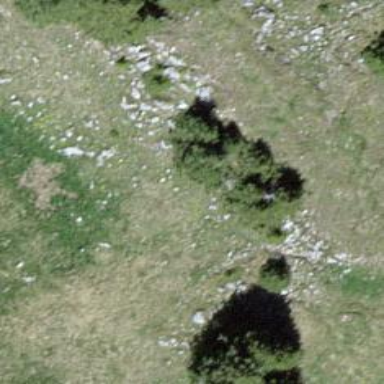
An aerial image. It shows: Needle-leaved tree in nature.